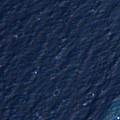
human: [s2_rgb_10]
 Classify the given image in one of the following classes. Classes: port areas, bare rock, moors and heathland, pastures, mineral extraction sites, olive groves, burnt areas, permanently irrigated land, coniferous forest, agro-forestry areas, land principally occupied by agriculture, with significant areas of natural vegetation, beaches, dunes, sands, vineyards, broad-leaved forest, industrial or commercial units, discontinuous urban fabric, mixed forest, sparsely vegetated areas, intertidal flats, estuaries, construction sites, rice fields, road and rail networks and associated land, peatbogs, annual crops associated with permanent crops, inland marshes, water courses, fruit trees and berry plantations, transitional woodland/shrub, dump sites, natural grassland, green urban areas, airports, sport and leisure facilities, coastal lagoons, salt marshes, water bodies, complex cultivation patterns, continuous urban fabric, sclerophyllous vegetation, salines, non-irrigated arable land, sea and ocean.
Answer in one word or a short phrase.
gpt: sea and ocean